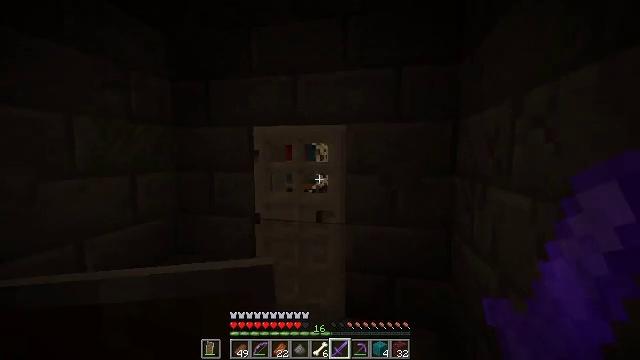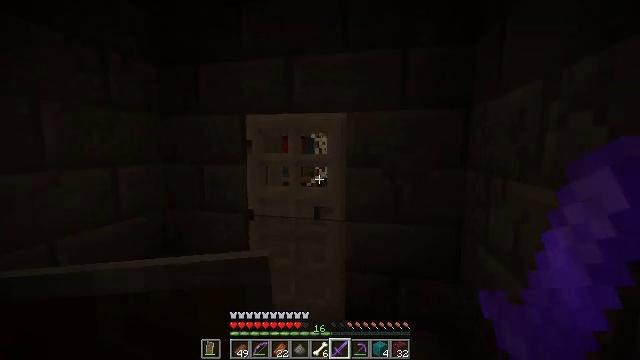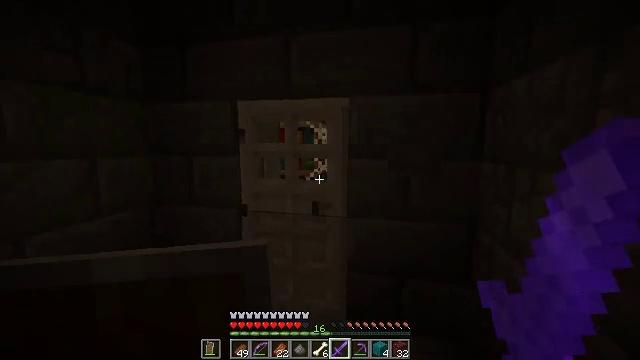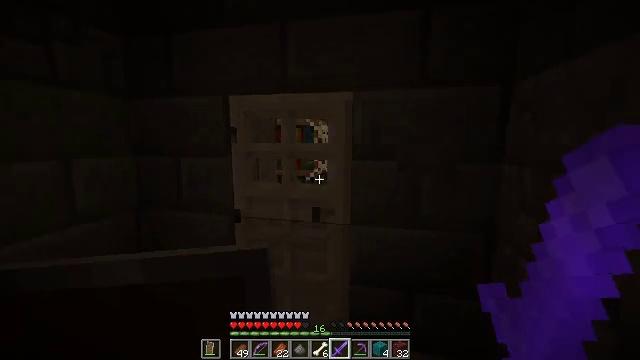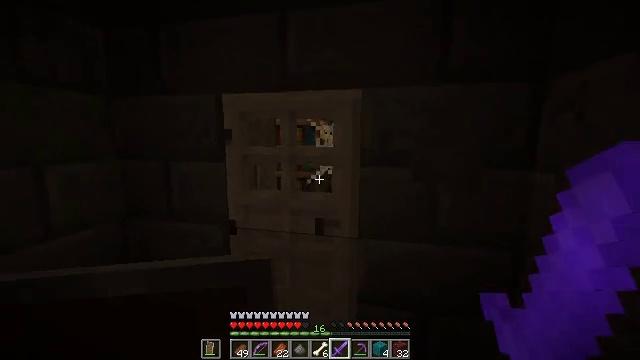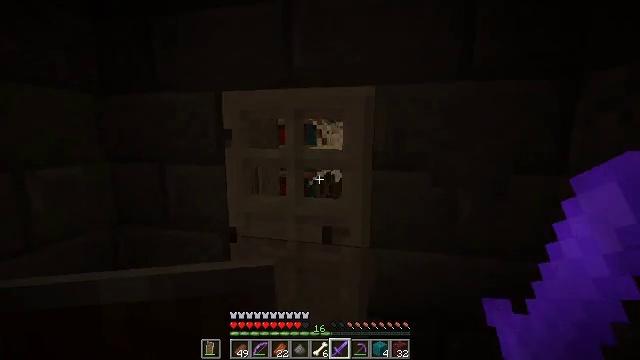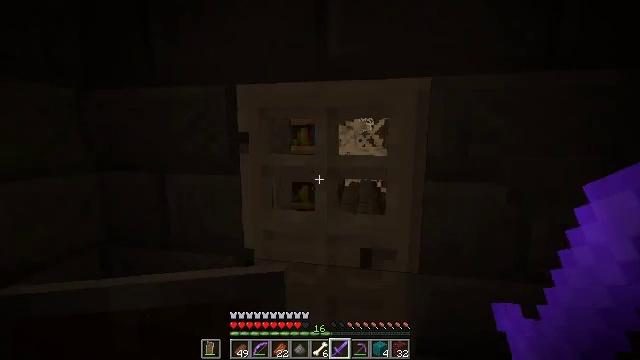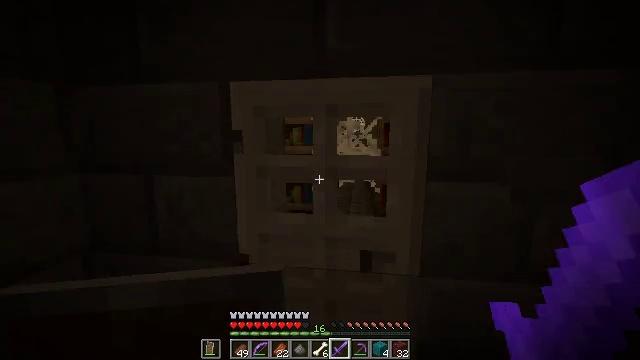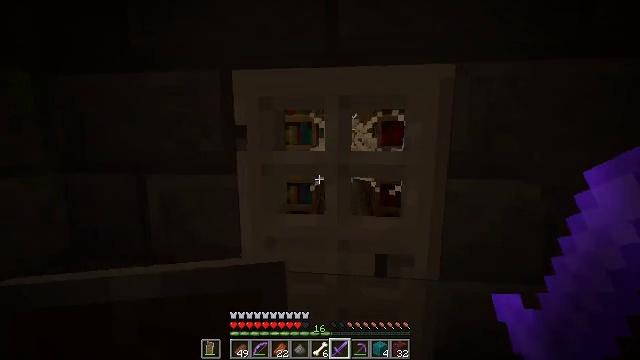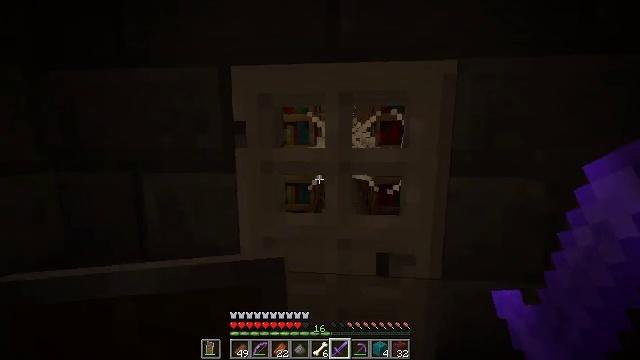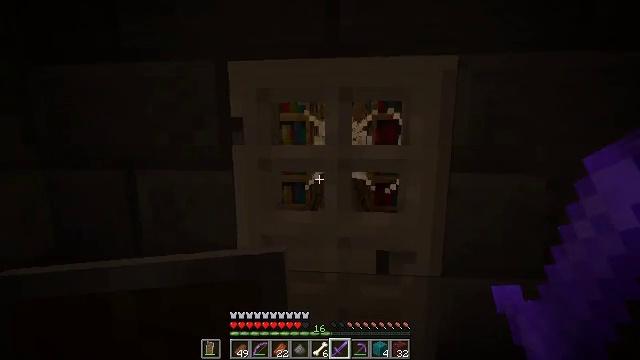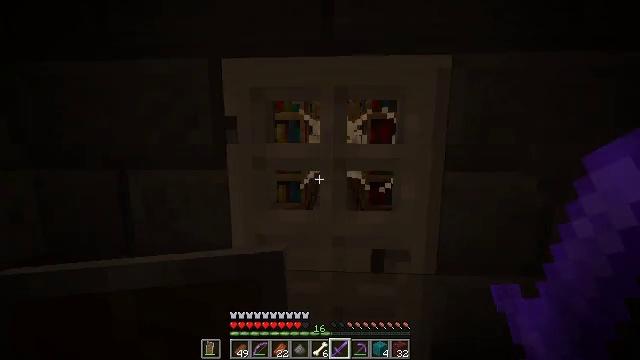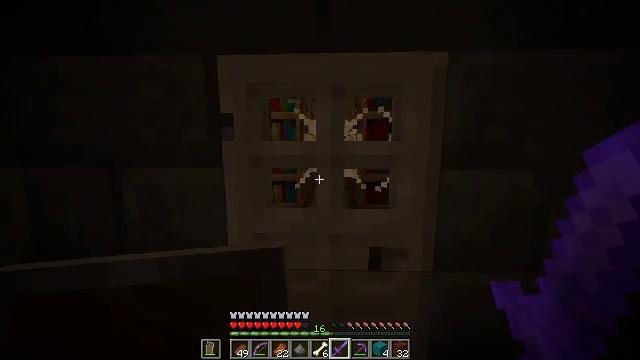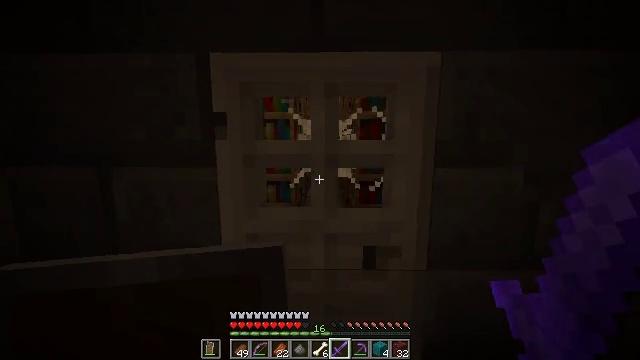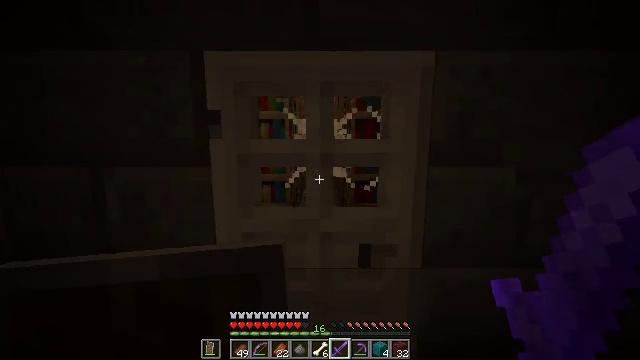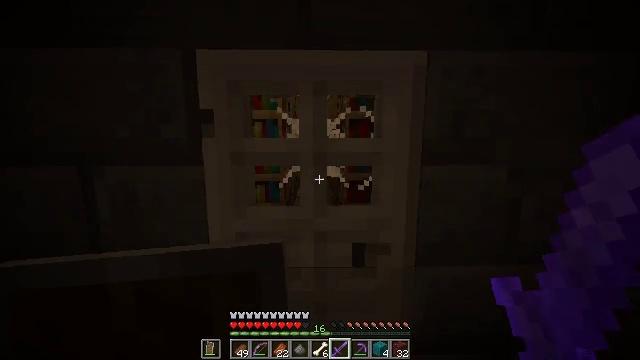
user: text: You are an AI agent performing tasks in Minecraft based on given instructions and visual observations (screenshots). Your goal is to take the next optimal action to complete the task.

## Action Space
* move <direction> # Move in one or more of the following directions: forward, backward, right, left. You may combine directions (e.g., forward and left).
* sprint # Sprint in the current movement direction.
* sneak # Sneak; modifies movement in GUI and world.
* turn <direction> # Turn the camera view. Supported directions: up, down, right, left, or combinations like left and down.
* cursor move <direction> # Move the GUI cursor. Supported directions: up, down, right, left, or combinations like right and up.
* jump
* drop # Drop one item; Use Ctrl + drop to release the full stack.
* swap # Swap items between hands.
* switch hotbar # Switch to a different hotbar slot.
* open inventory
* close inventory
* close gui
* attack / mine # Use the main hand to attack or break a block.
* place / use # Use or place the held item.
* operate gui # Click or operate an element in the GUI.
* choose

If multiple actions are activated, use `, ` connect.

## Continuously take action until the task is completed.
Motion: motion action
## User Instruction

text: Attack the iron door to collect it.
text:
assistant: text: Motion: move forward, turn down
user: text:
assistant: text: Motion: move forward, turn down
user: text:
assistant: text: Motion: move forward
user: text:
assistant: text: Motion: move forward and move left
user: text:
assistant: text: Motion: move forward and move left
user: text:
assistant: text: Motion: move forward and move left, turn right
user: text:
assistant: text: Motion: turn right
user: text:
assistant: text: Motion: turn right
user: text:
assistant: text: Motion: no_op
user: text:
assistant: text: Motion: turn right
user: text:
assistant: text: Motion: turn right
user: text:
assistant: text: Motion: turn right
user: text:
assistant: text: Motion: turn right
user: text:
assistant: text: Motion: turn right
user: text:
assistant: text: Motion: turn right
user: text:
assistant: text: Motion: turn right
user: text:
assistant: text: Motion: turn right
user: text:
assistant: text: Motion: turn right
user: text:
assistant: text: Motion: no_op
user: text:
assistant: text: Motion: turn down
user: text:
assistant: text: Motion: turn left and down
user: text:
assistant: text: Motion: turn left and down
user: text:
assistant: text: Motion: turn down
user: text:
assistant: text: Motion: no_op
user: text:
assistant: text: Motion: no_op
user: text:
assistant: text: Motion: no_op
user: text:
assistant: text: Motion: no_op
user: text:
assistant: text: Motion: no_op
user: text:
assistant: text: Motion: no_op
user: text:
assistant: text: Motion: no_op